Question: Hello I would like to download all the pictures from the www.demotywatory.pl website.
I have seen other subject with accepted answer but this does not work for me at all.
The answer was:
'''
wget -r -P /save/location -A jpeg,jpg,bmp,gif,png http://www.domain.com
'''
So i tried that with several websites and alway got that: It looks like it tried only save the one file

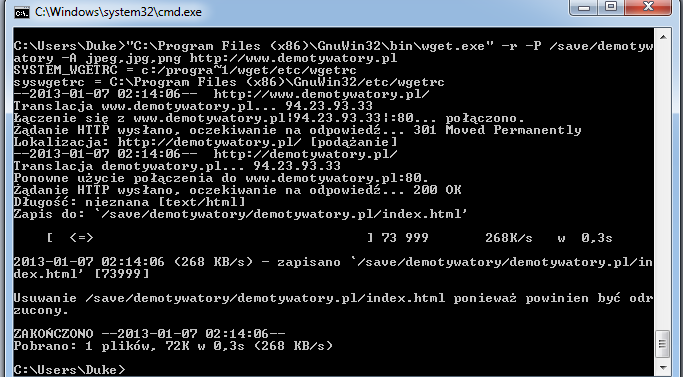
Answer: Have you tried doing this:
wget -r -A.jpg <URL>
It will download all .jpg files from given URL.